Field crop: maize
Growth stage: 2
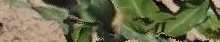
Species: maize